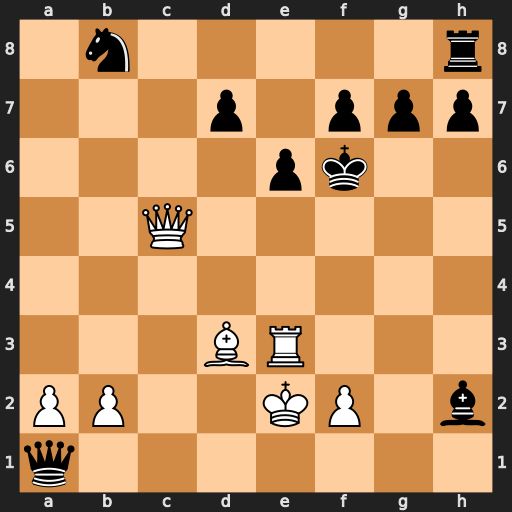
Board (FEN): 1n5r/3p1ppp/4pk2/2Q5/8/3BR3/PP2KP1b/q7
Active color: w
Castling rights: -
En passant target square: -
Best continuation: Rf3+ Bf4 Rxf4#